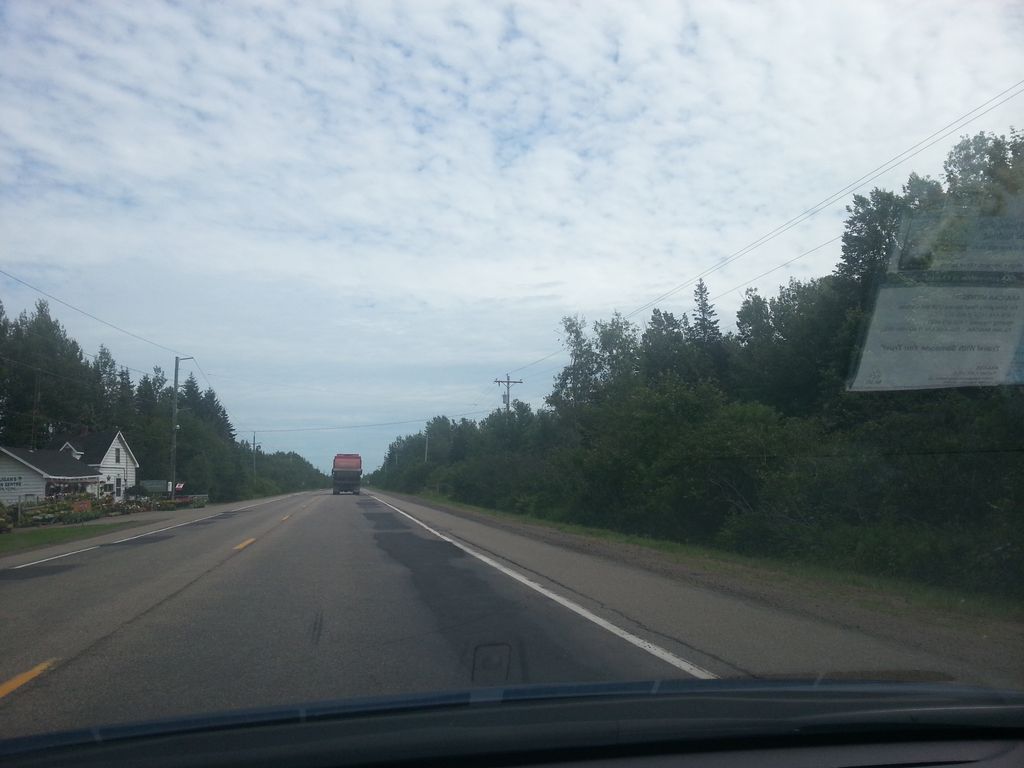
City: charlottetown